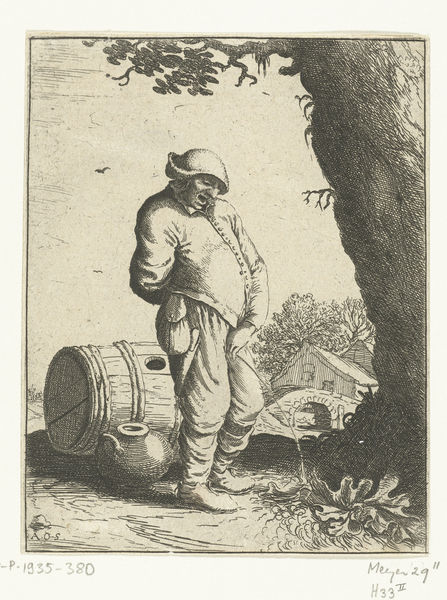
Titel: Pissende boer
Künstler: Willem Basse
Standort: Amsterdam
Institution: Rijksmuseum
Schlagwörter: baum, himmel, mann, vogel, grau, hut, schwarz, zeichnung, haus, weg, wiese, jacke, kappe, stamm, brücke, boden, kanne, krug, topf, dorf, grafik, krieg, wein, bauer, penis, druck, loch, radierung, lithografie, cartoon, fass, urin, fall, offener mund, erster weltkrieg, haud, pinkeln, urinieren, pissen, 1935, eschwarz